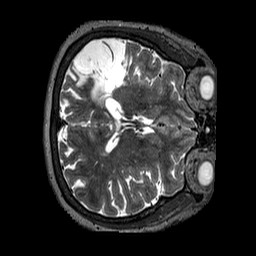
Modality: T2w
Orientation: axial
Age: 59
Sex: female
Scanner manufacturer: siemens
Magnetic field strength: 3 T
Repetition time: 3.2 s
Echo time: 0.567 s